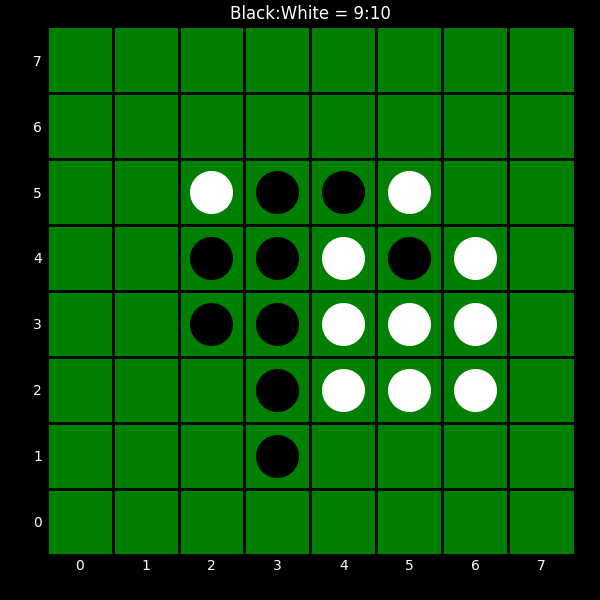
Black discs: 9
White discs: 10